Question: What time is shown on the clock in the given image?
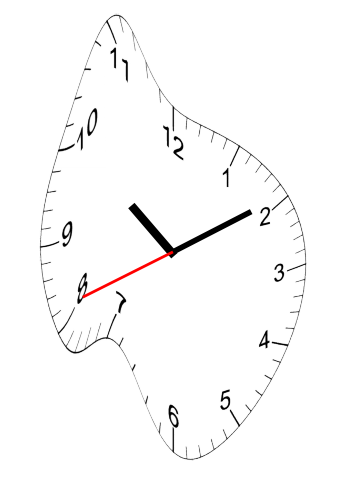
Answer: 10:09:41